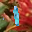
Label: 1